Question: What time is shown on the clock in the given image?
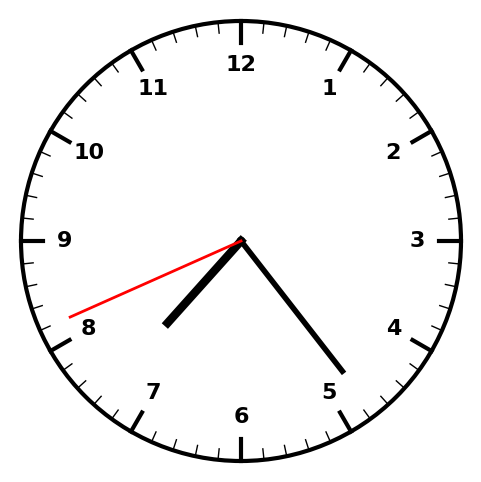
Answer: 07:23:41